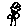
Label: flower